Field crop: maize
Growth stage: 2
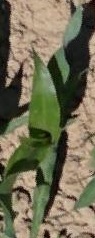
Species: maize